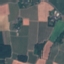
Land use / land cover class: PermanentCrop